Interaction volume radius: 5 \u00c5
Interaction volume height: 10 \u00c5
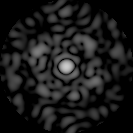
Disorder parameter: 0.8563